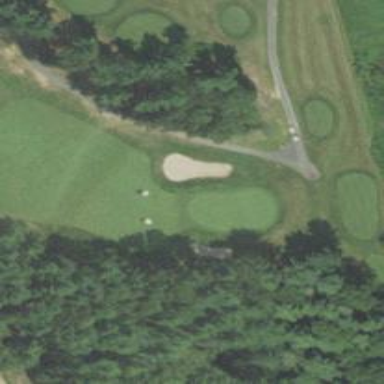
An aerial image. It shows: Golf hole.